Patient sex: M
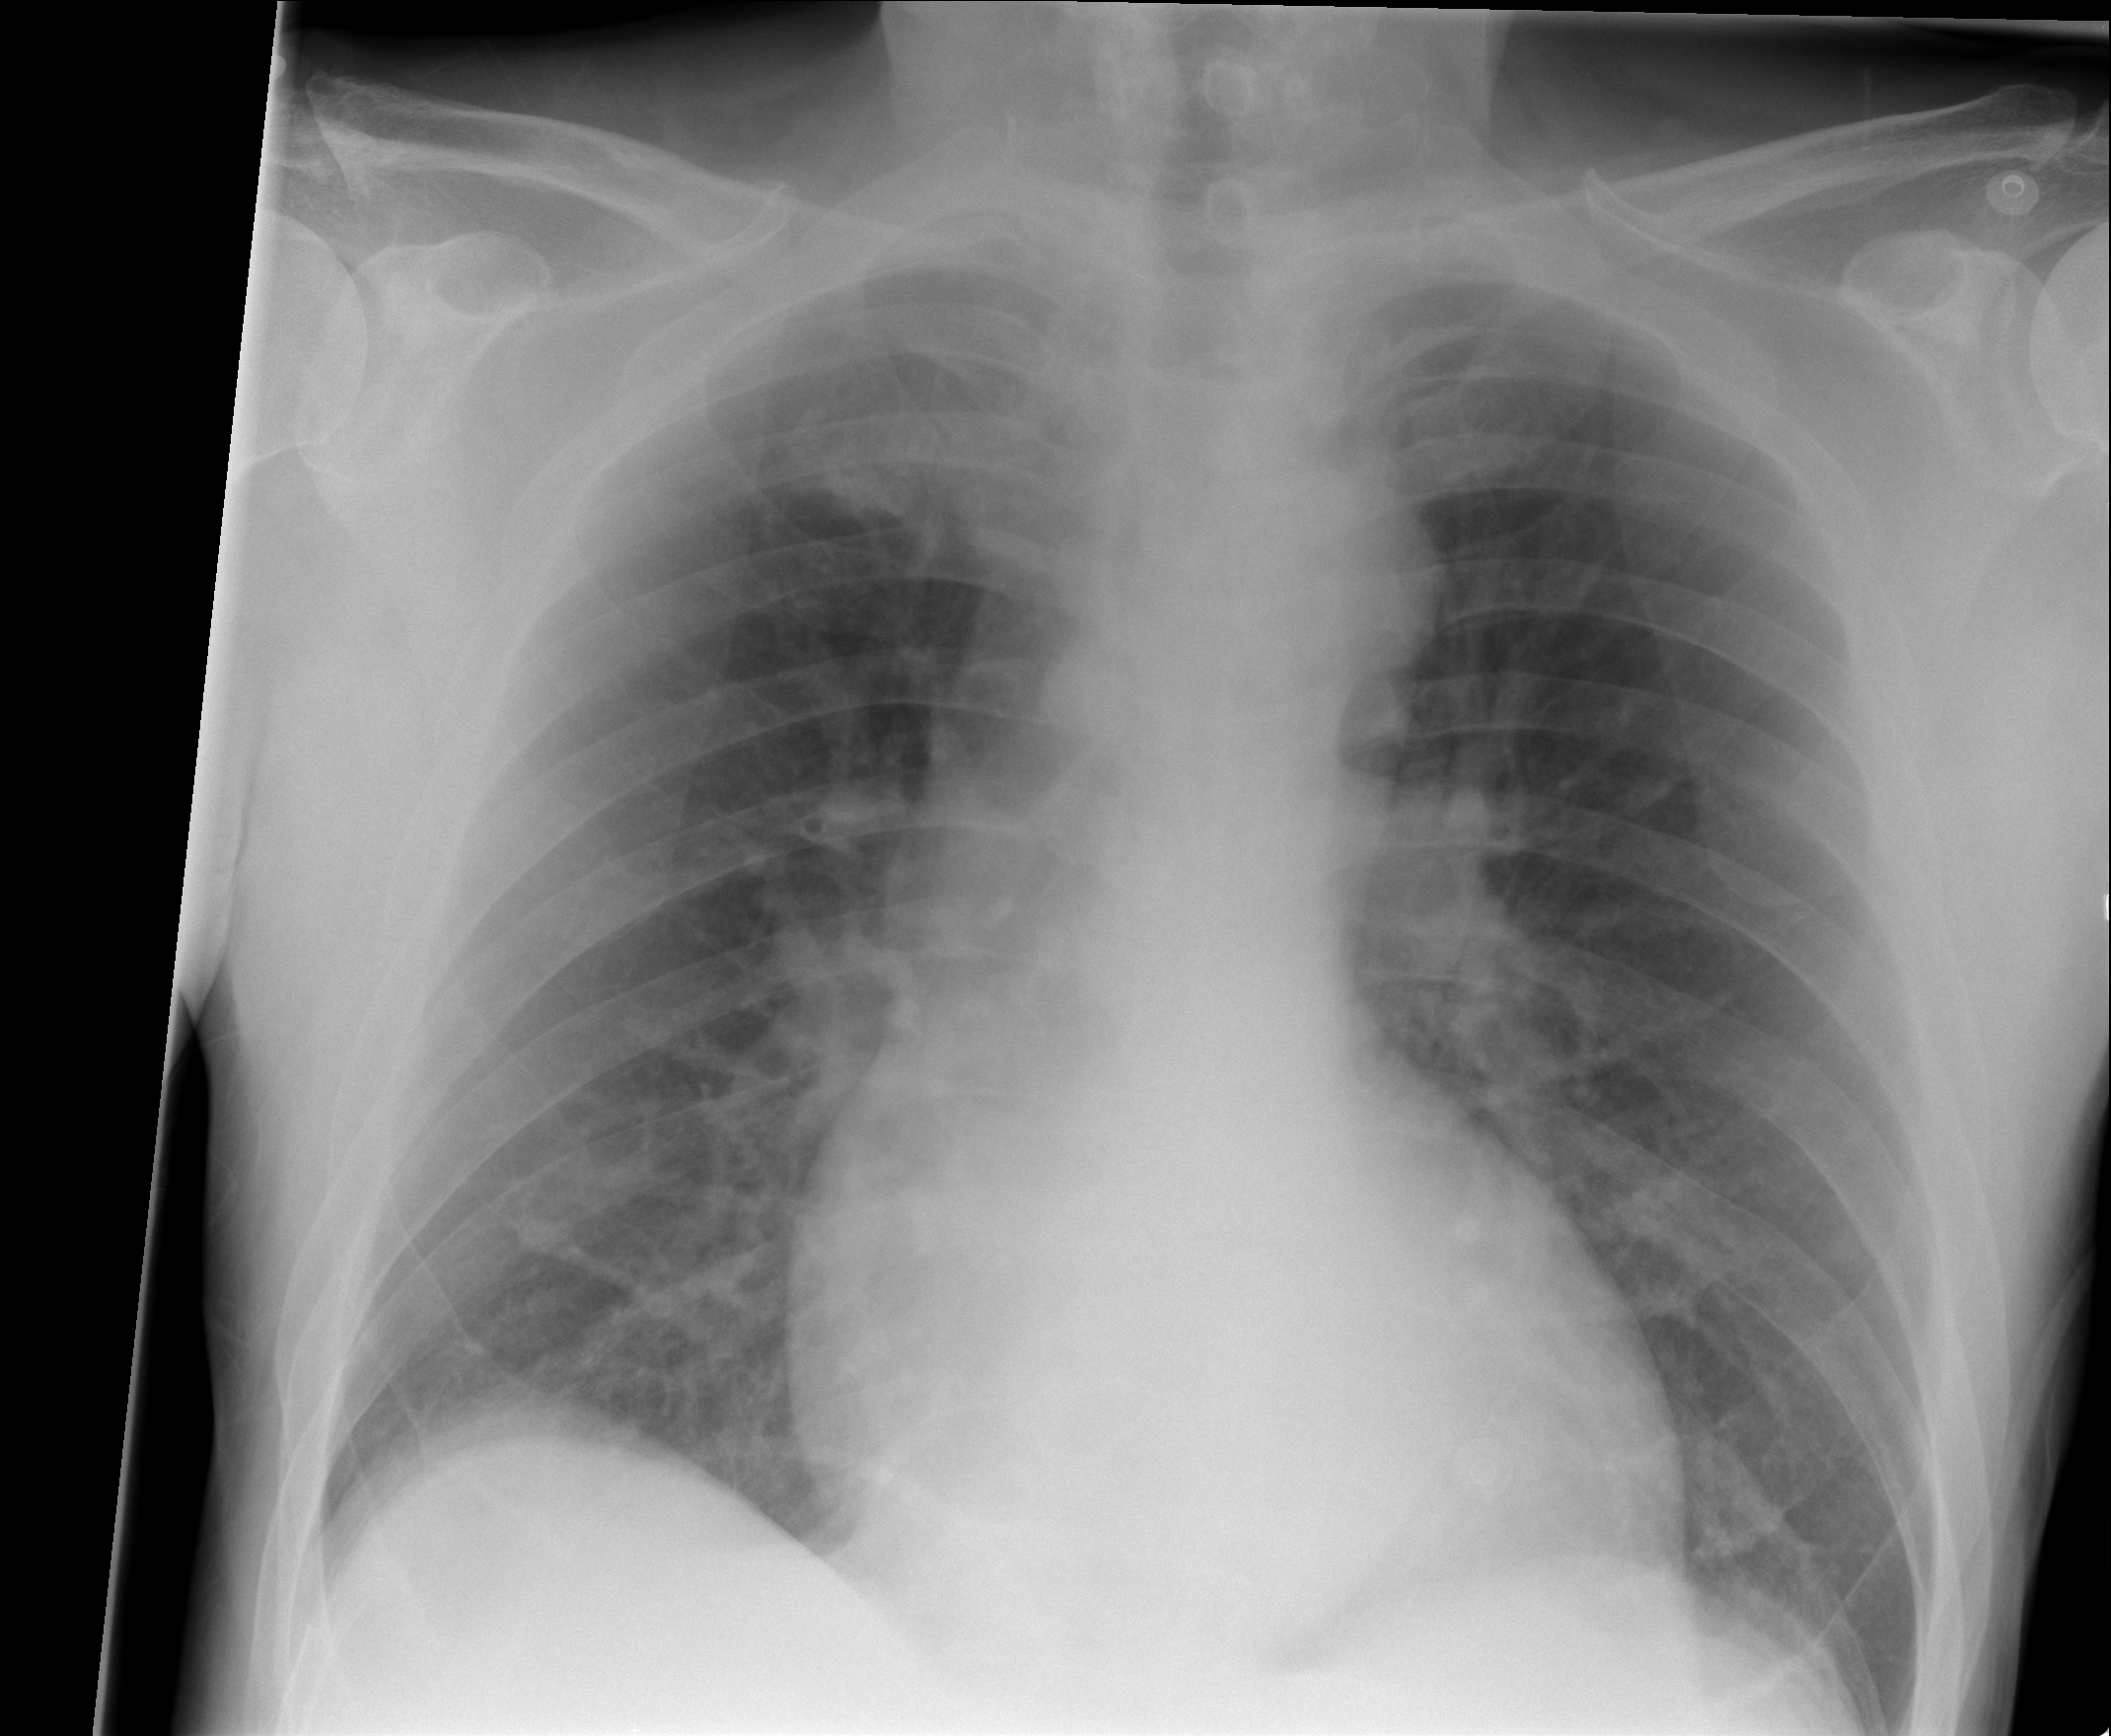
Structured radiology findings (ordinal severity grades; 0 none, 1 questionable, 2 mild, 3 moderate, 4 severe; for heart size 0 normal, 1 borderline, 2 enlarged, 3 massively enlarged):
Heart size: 2
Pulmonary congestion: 0
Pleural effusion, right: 0
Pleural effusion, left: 0
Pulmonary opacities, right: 0
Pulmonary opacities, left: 0
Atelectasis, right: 1
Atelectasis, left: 0